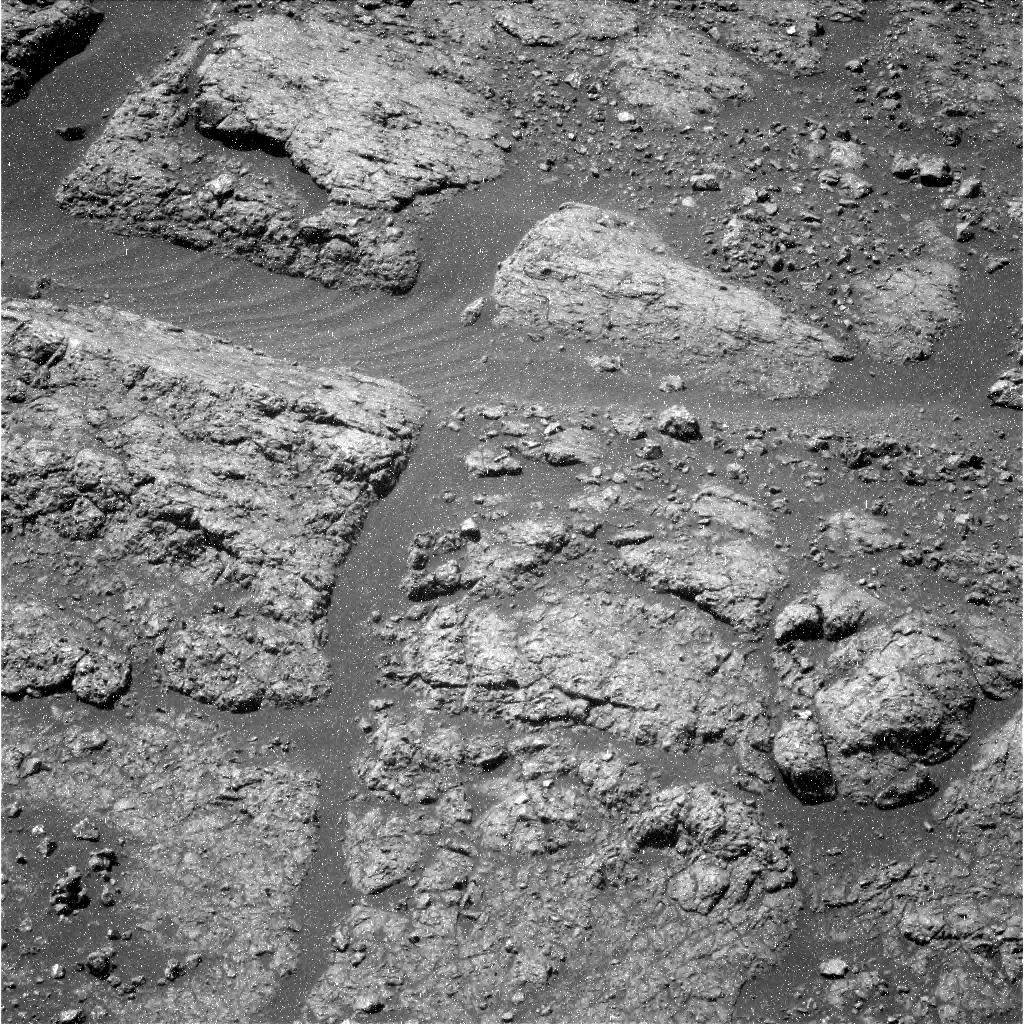
Terrain classes present: Bedrock, Gravel / Sand / Soil, Shadow